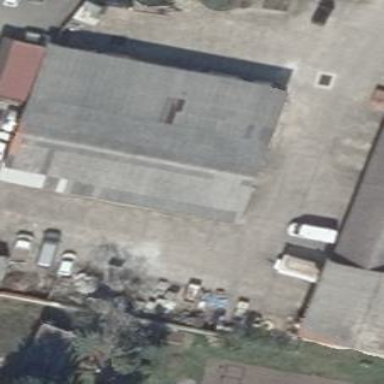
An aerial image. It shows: Industrial building.